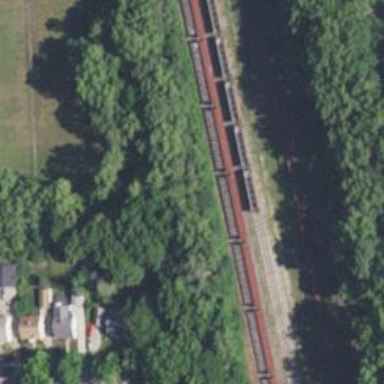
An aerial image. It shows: Railway siding with rails.